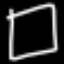
Label: square